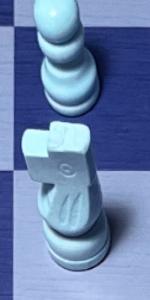
Label: Knight_White